The trace is the raw vibration amplitude of a rotating bearing as a function of time. Determine the bearing's health state. Answer with exactly one of: normal, inner_race, outer_race, ball.
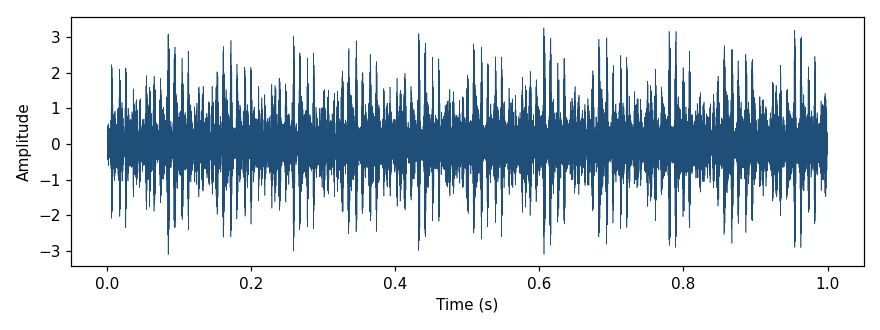
Answer: outer_race